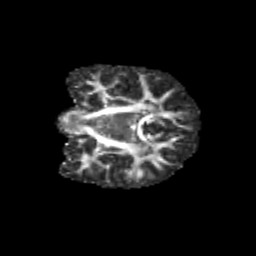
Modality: FA
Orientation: coronal
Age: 9
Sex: female
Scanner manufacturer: siemens
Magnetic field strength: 3 T
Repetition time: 3.8 s
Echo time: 0.07 s